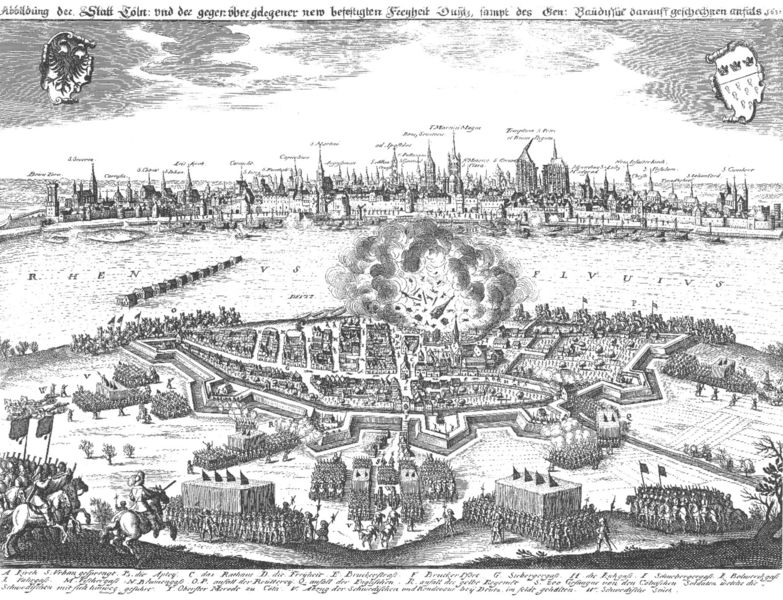
Titel: Abbildung der Stadt Cölln: und der gegenüber gelegener new befestigten Freyheit Duytz...
Künstler: Matthäus d.Ä. Merian
Institution: Köln, Stadtmuseum
Schlagwörter: adler, angriff, himmel, kampf, wolken, fluss, menschen, stadt, schwarz, skizze, weiss, zeichnung, meschen, häuser, kirche, rauch, pferde, reiter, schrift, ansicht, dorf, mauer, krieg, schlacht, soldaten, türme, explosion, festung, stich, beschriftung, heer, wappen, wien, schwar, sprengen, abwehr, kronen, truppe, statd, türcken, sprengung, explossion, brsche, rürme, tüme, belageerung, türckenbelagerung